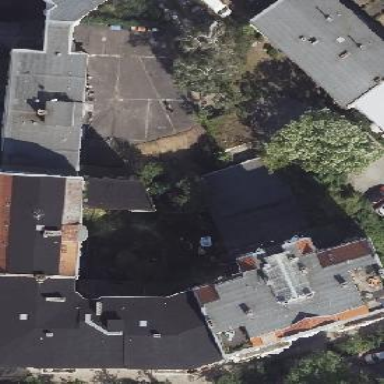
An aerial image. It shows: Black rooftop of apartment building.